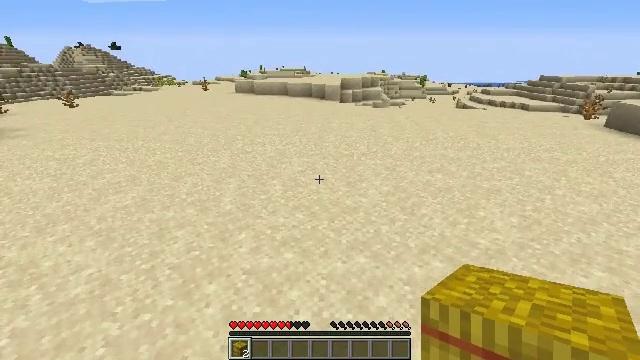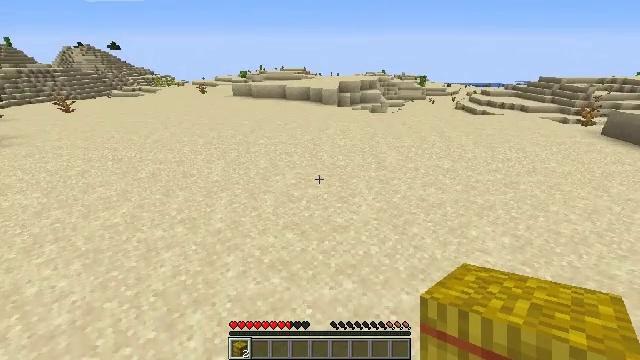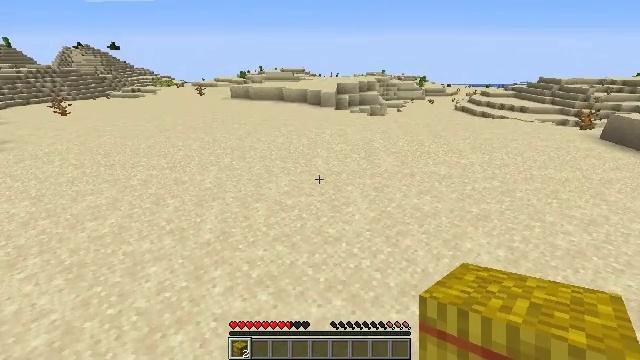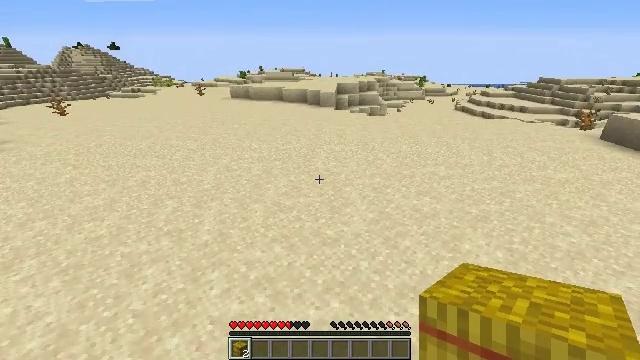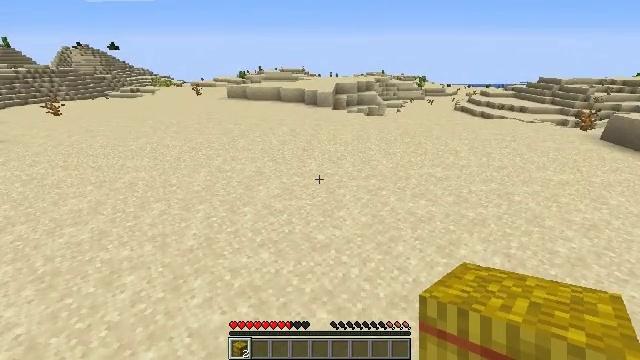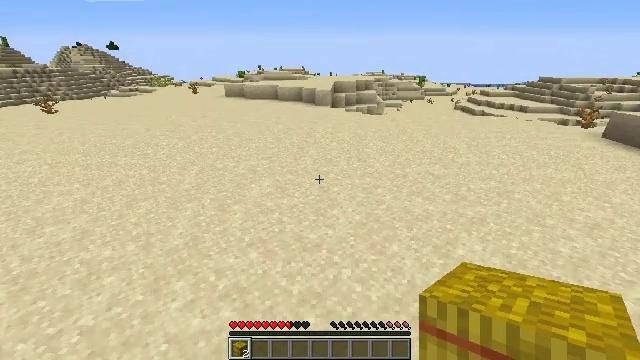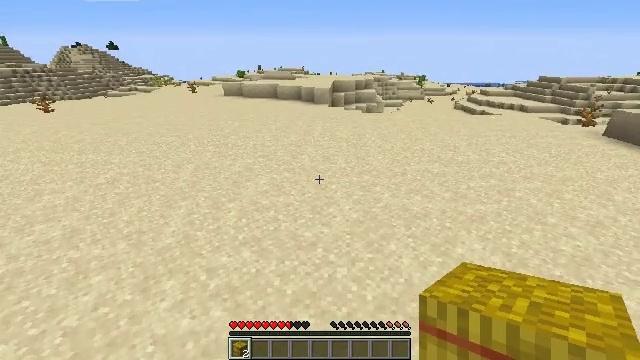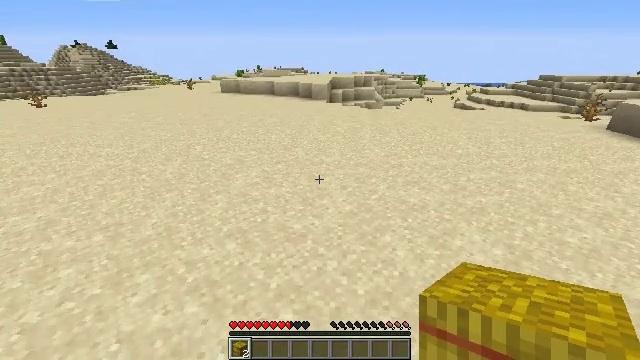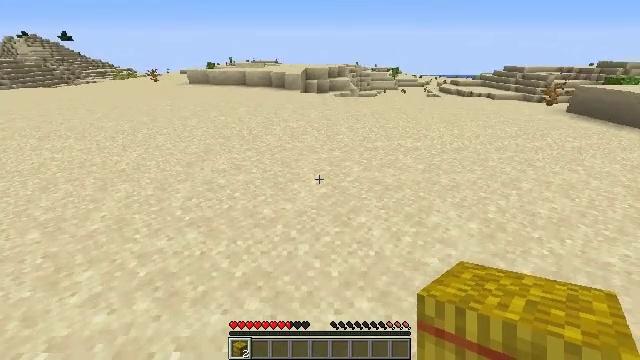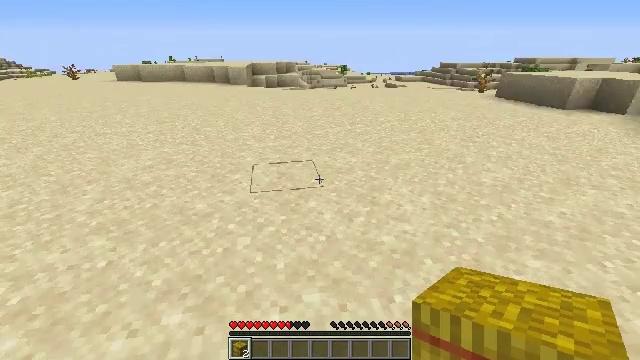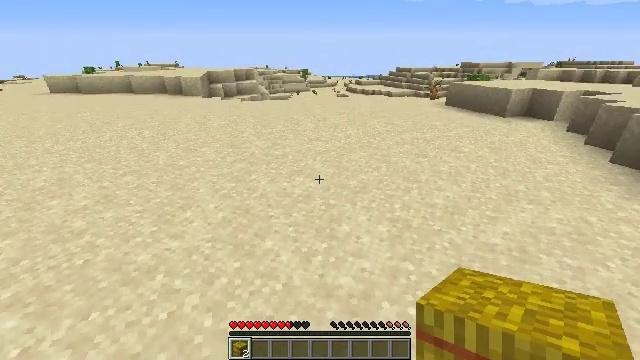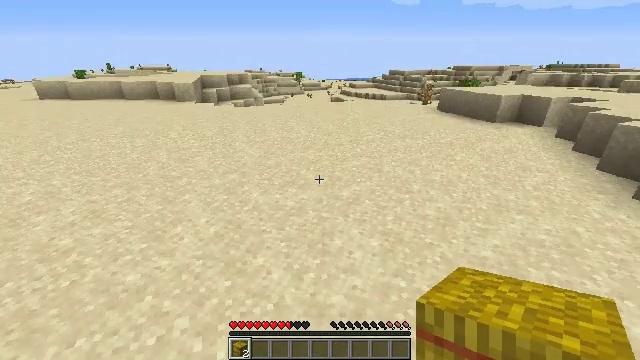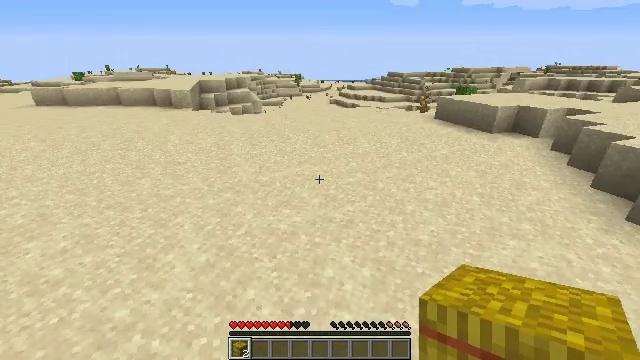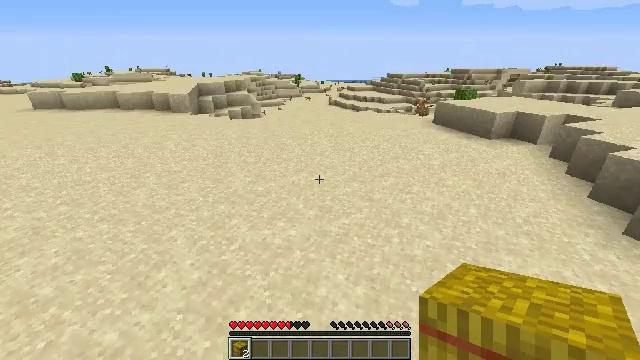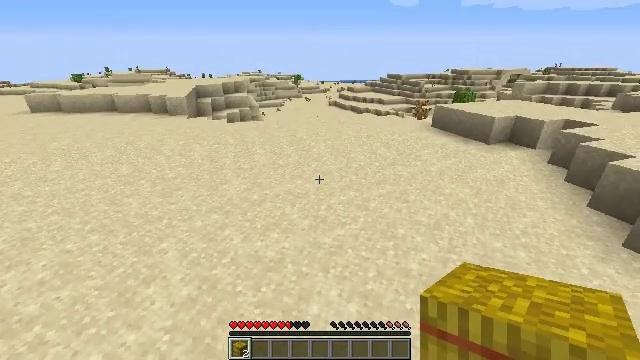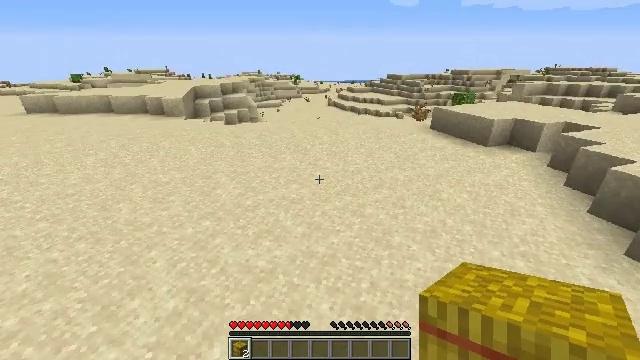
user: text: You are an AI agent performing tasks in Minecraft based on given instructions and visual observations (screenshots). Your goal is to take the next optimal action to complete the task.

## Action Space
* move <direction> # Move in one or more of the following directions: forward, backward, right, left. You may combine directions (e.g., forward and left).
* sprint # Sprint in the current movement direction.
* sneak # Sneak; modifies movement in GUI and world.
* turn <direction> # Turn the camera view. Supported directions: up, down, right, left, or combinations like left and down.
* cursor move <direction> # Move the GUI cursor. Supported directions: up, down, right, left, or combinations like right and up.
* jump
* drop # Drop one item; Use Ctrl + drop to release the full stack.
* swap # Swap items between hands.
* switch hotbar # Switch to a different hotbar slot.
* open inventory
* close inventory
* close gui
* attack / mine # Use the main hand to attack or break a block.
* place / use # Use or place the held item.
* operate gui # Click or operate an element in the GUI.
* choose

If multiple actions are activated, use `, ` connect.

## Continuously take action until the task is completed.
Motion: motion action
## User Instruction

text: Drop a hay block.
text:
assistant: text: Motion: move forward and move right, sprint, jump
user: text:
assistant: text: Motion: move forward and move right, sprint, jump
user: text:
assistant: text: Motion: move forward and move right, sprint, jump
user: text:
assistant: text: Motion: move forward and move right, sprint, jump
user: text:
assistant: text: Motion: move forward and move right, sprint, jump
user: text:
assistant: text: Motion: move forward and move right, sprint, jump
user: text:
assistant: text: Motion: move forward and move right, sprint, jump
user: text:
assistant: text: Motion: move forward and move right, sprint, turn right and down, jump
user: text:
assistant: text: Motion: move forward and move right, sprint, turn right, jump
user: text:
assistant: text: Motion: move forward and move right, sprint, turn right, jump
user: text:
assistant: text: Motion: move forward and move right, sprint, turn right, jump
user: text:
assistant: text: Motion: move forward and move right, sprint, jump
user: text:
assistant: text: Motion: move forward and move right, sprint, jump
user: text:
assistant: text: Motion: move forward and move right, sprint, jump
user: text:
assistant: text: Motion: move forward and move right, sprint, jump
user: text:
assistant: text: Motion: move forward and move right, sprint, jump
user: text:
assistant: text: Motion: move forward, sprint, jump
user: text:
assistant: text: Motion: move forward, sprint, jump
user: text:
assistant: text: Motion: move forward, sprint, jump
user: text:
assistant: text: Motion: move forward, sprint, jump
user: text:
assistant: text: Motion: move forward, sprint, jump
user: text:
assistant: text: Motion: move forward, sprint, jump
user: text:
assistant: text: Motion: move forward, sprint, jump
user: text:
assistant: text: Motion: move forward, sprint, jump
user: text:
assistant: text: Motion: move forward, sprint, jump
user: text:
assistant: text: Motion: move forward, sprint, jump
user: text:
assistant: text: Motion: move forward, sprint, jump
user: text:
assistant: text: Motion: move forward, sprint, jump
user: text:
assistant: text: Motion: move forward, sprint, jump
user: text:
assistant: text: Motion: move forward, sprint, jump